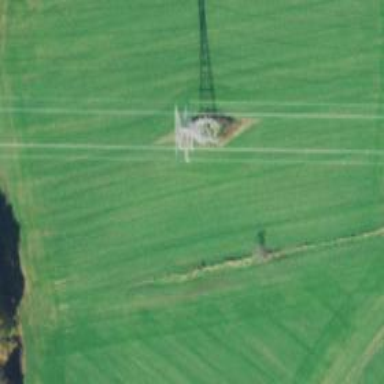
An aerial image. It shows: Lattice structure tower used for power distribution.